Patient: sex F, age 34
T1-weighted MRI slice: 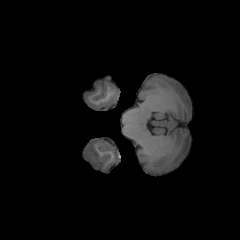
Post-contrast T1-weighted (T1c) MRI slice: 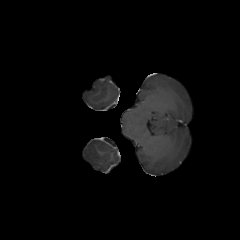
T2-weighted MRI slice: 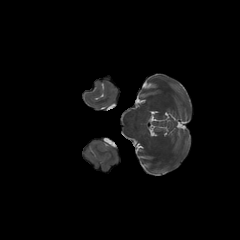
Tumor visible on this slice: no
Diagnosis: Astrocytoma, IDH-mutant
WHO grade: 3